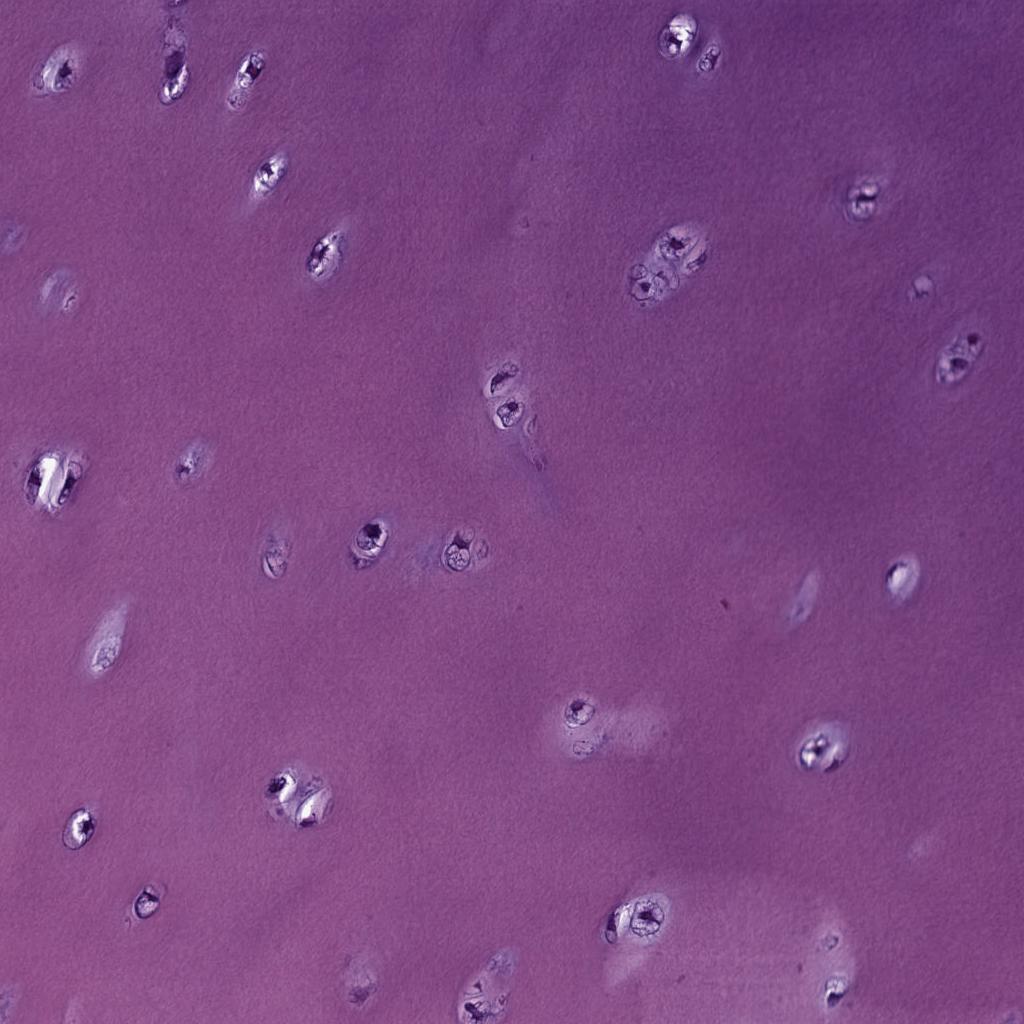
Label: Non-Tumor